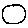
Label: moon